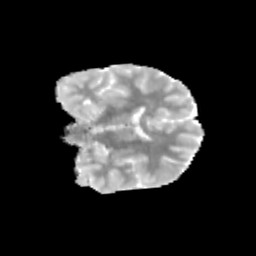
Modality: MD
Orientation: coronal
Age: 12
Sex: male
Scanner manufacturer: siemens
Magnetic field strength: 3 T
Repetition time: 3.8 s
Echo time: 0.07 s